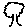
Label: tree